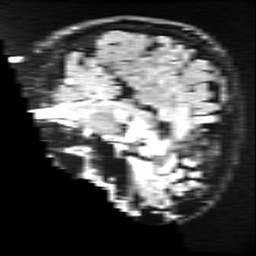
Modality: FLAIR
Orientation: sagittal
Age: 48
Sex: male
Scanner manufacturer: ge
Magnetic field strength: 3 T
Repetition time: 11 s
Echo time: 0.1497 s